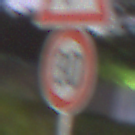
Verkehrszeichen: Geschwindigkeit30
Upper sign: KurveRechts
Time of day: Night
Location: Outdoor (Suburban)
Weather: PartlyCloudy
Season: NotSpecified
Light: Artificial